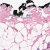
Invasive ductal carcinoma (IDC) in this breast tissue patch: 0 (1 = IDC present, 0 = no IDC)